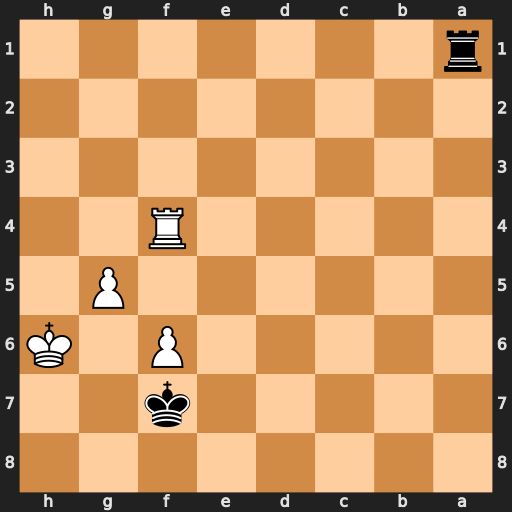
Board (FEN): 8/5k2/5P1K/6P1/5R2/8/8/r7
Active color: b
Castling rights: -
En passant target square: -
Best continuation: Rh1+ Rh4 Rxh4#